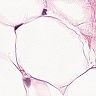
Metastatic tissue present: no